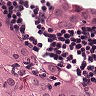
Metastatic tissue present: yes